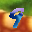
Label: 9